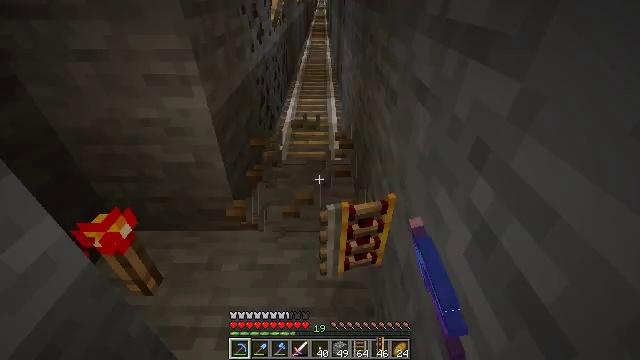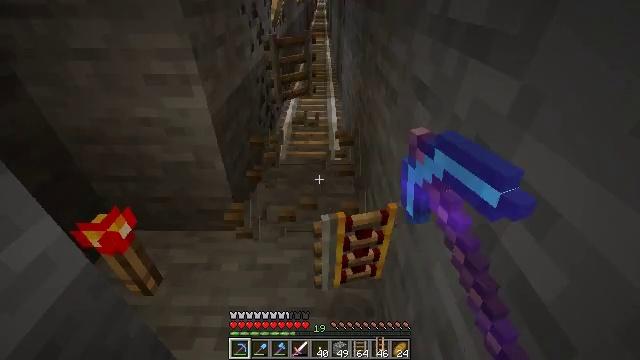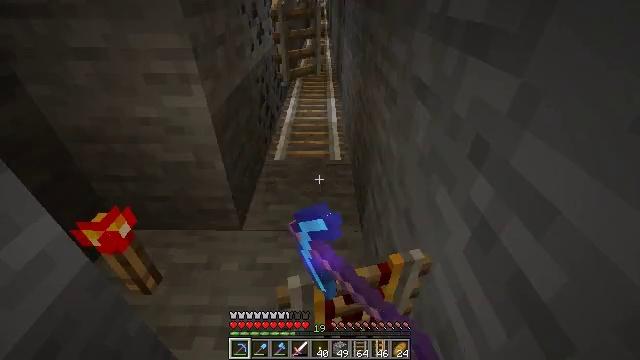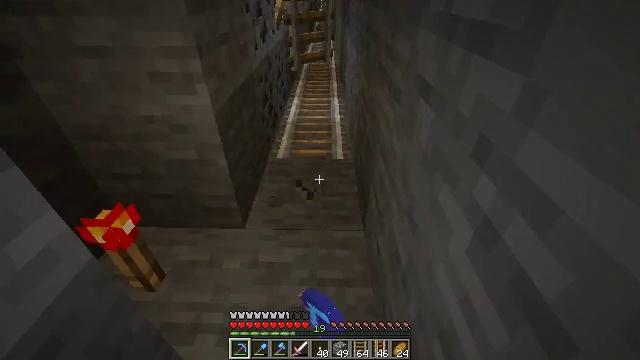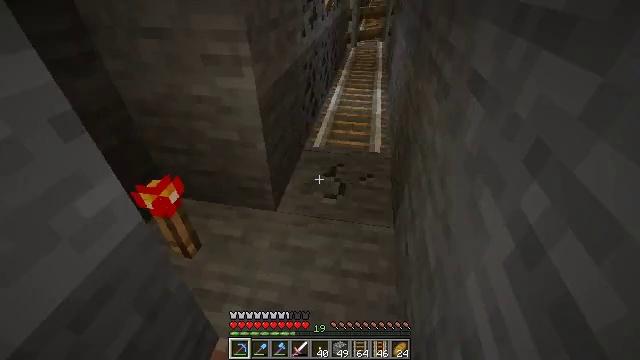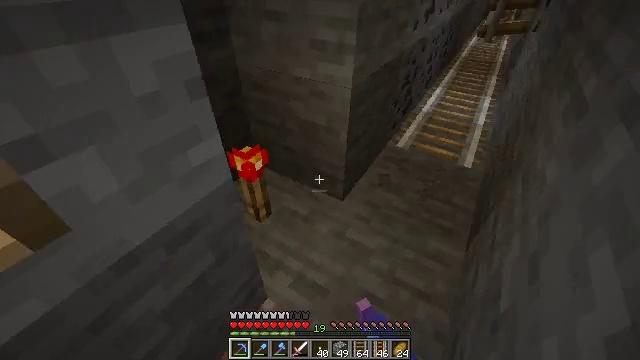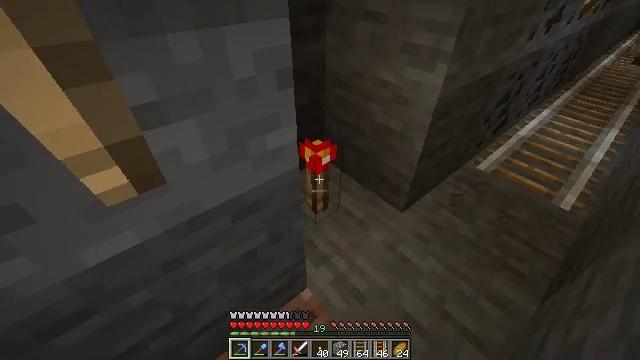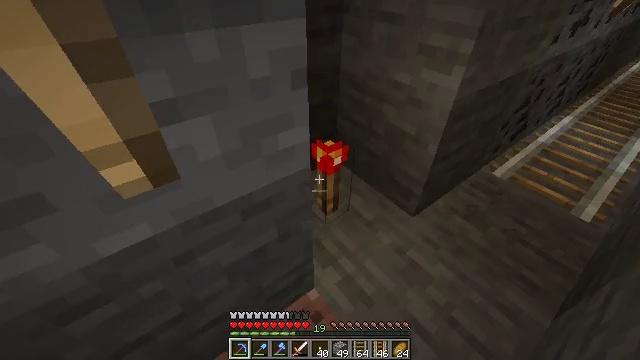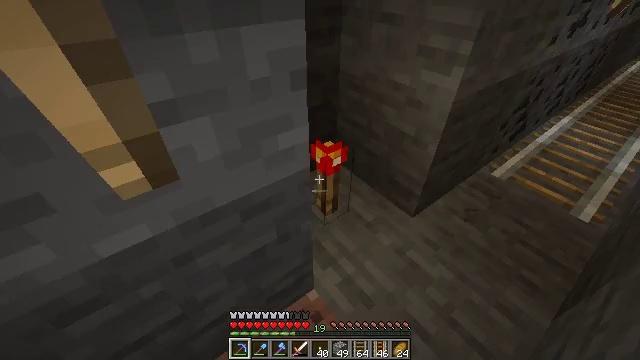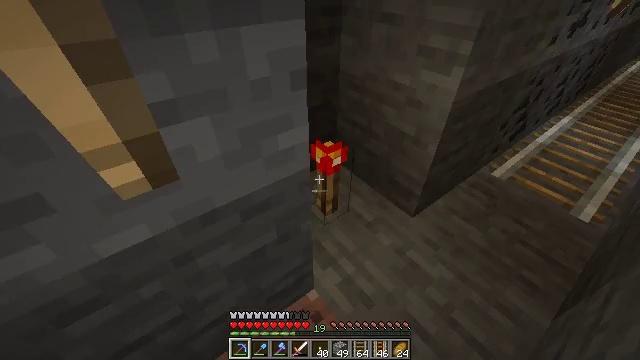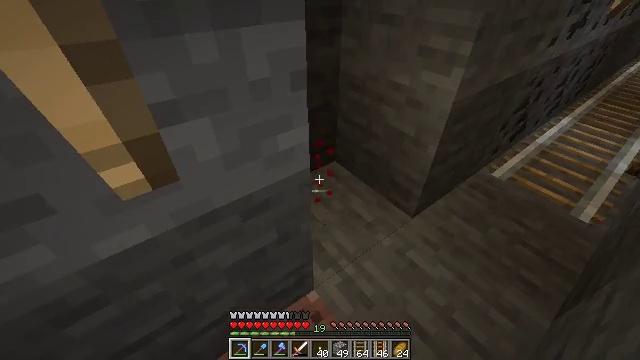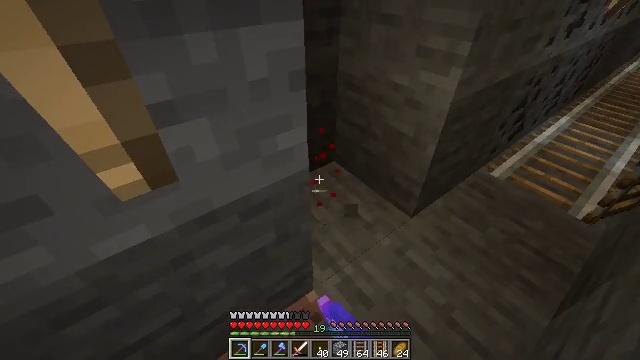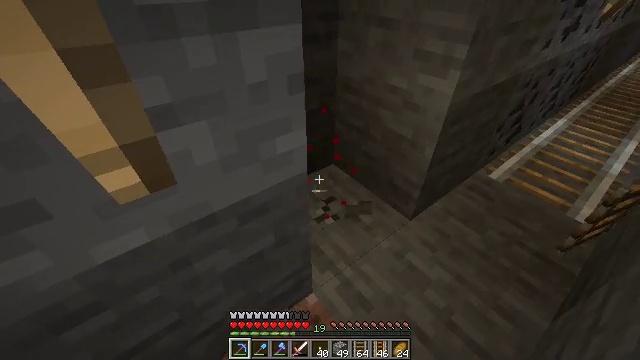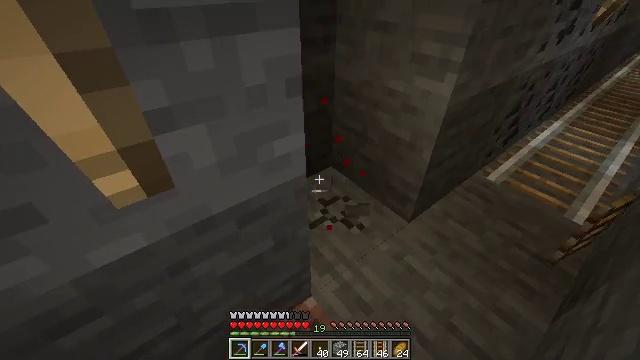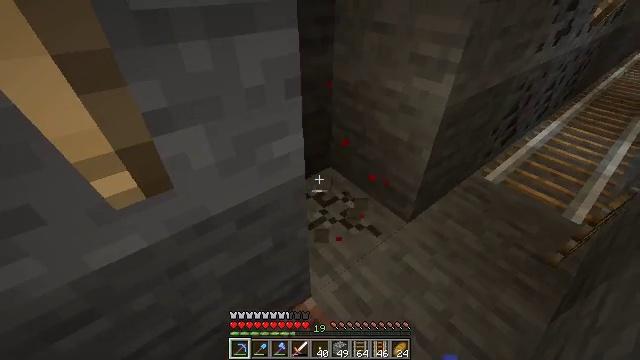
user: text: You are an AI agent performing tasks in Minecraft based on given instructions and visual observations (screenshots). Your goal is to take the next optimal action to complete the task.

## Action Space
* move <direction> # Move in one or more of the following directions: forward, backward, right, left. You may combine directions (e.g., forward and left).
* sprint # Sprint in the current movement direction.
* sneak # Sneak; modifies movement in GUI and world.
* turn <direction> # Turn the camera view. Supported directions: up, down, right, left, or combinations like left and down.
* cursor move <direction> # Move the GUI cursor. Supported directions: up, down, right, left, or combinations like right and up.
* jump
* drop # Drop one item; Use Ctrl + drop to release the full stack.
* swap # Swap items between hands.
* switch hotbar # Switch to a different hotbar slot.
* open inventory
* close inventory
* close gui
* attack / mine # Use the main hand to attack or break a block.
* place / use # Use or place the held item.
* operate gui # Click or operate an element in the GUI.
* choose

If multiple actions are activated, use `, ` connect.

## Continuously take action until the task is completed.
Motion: motion action
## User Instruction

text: Knock off the redstone torch from the wall.
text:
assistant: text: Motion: attack / mine
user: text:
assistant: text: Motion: attack / mine
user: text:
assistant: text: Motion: attack / mine
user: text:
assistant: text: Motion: turn left and down, attack / mine
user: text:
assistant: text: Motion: turn left and down
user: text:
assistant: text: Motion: turn left
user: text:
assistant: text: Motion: turn left
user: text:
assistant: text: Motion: no_op
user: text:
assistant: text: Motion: no_op
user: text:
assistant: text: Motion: attack / mine
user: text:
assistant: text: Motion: attack / mine
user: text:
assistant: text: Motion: attack / mine
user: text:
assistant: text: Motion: attack / mine
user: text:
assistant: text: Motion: attack / mine
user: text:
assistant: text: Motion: no_op